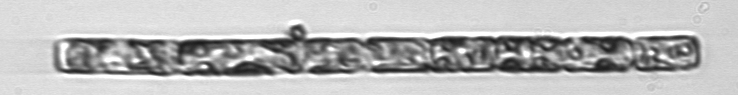
Label: Guinardia_delicatula